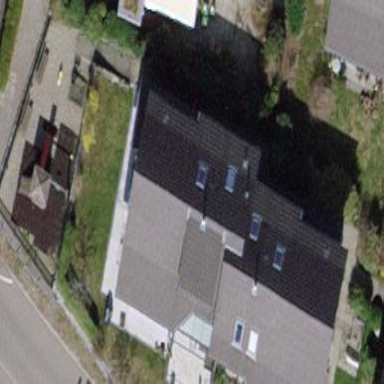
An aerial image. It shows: Semidetached house.